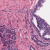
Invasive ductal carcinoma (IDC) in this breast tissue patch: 0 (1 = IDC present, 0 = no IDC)